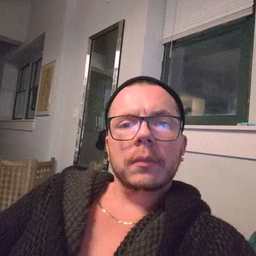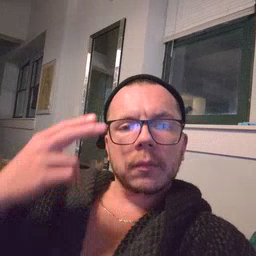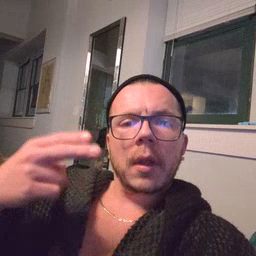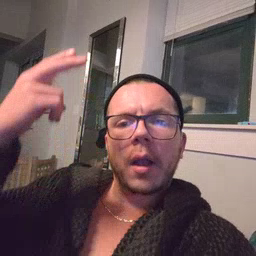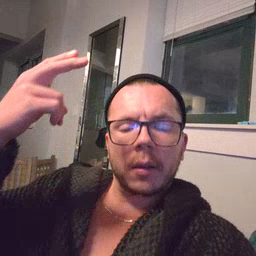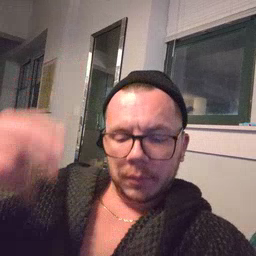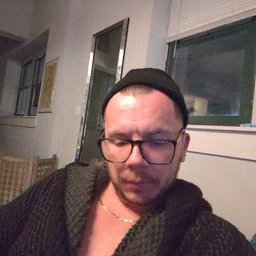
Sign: high